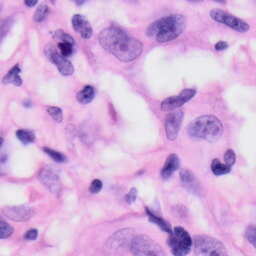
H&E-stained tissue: Skin